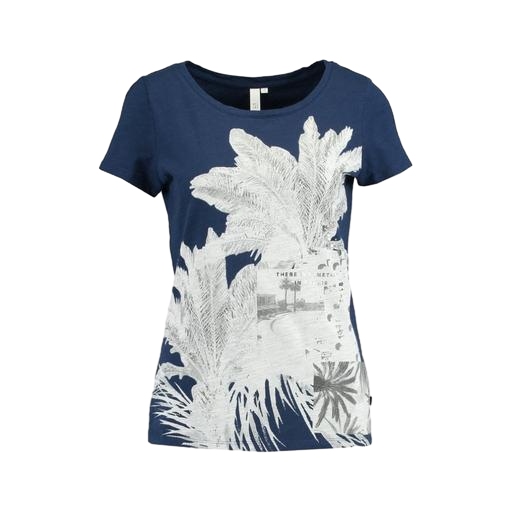
blue printed contrast t-shirt only macy, blue t-shirt only macy, blue plus size printed t-shirt only macy, white background